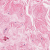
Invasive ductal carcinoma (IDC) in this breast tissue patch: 0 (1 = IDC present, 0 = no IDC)